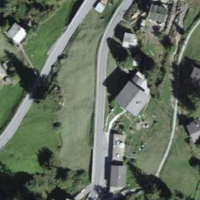
EUNIS habitat code: 26
Species observed at this site:
Geum rivale
Lophophanes cristatus
Parus major